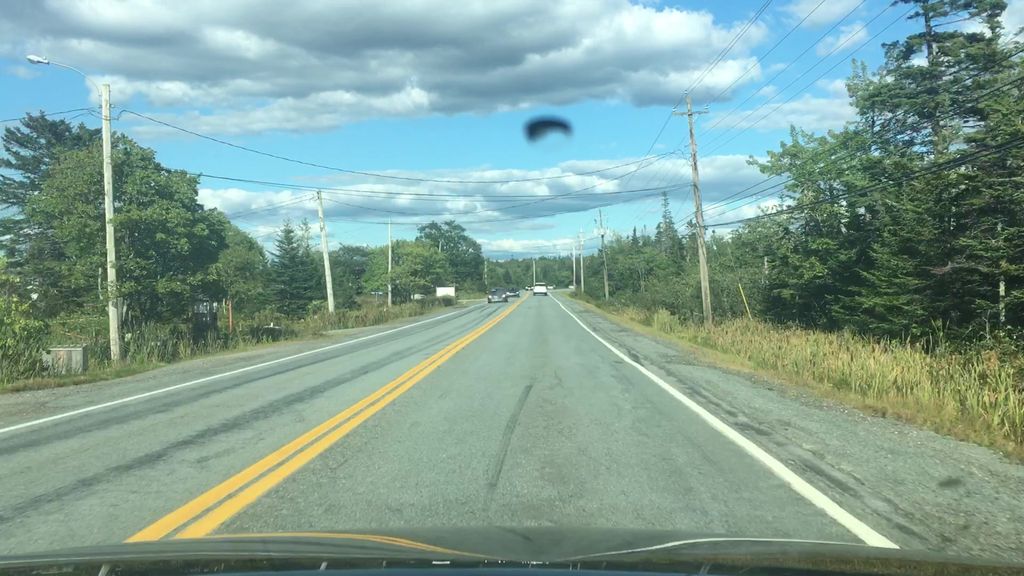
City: halifax